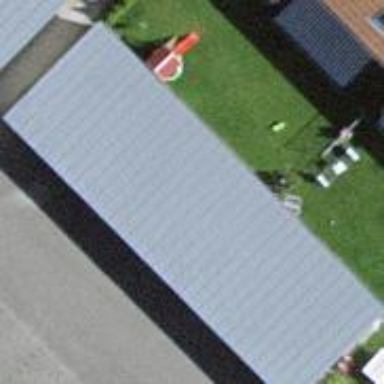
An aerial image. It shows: View of roof of building.